Question: I have an issue regarding woocommerce account. It showed some problems and did not allow connection until today, when I just recreated some pages. At the moment it is displaying something at the bottom of the account info, though I can not find that text anywhere in back-end. Can someone help ?

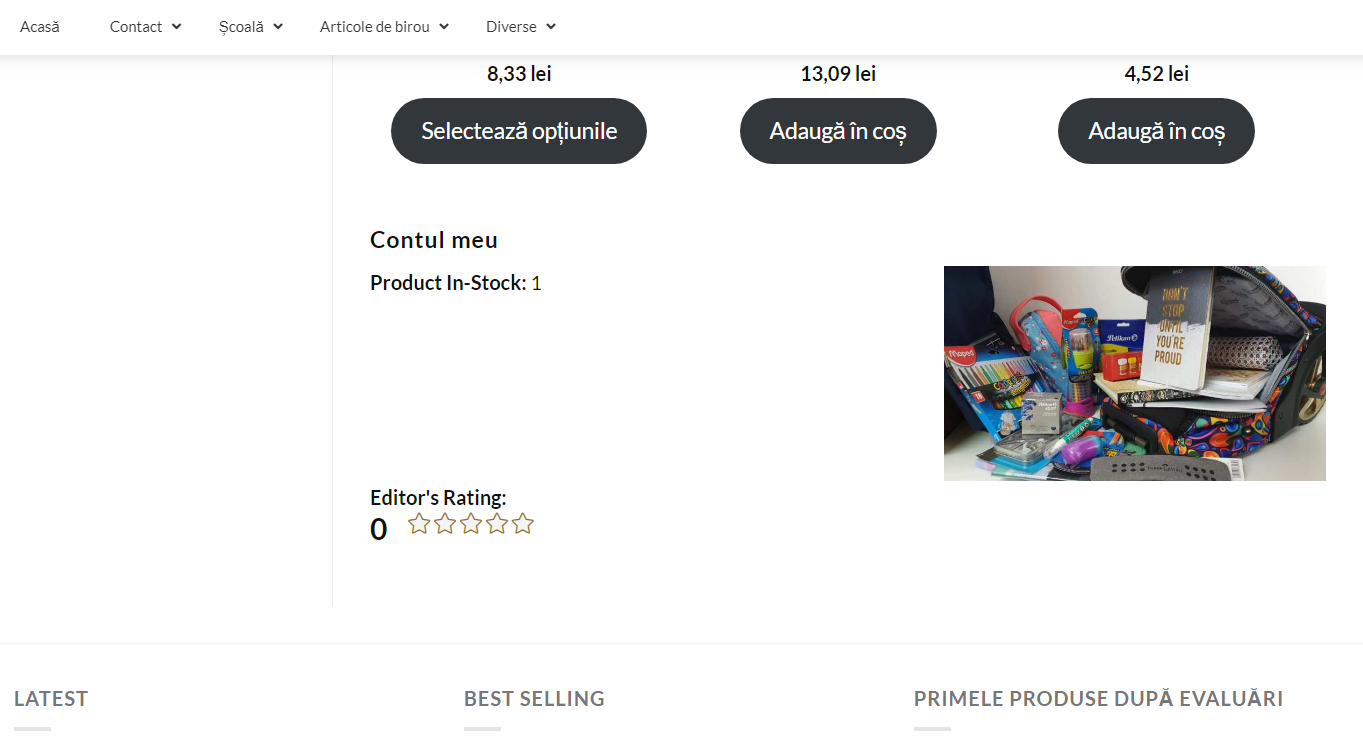
Answer: Using the Chrome web inspector, locate the element you wish to hide on the page and find it's class or ID.
Then use some custom CSS to hide the element, for example:
'''
.my-custom-class { display: none; }
'''